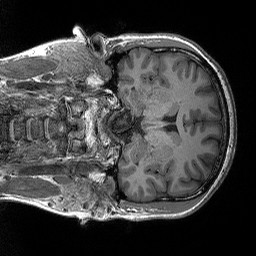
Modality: T1w
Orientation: coronal
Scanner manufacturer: siemens
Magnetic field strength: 3 T
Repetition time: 2.3 s
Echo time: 0.00298 s